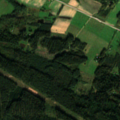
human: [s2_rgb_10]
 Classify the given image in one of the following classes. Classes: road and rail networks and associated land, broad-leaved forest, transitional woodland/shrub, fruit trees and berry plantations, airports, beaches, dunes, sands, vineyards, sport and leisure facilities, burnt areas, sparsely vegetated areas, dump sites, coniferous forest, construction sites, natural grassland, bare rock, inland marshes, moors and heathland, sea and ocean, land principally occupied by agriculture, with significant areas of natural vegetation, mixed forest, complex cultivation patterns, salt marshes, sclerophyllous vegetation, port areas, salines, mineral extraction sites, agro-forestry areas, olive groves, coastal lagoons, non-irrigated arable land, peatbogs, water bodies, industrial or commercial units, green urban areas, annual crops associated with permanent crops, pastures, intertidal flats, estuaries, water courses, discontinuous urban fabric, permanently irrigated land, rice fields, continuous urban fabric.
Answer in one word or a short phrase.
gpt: non-irrigated arable land, pastures, complex cultivation patterns, land principally occupied by agriculture, with significant areas of natural vegetation, broad-leaved forest, coniferous forest, mixed forest